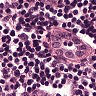
Metastatic tissue present: no